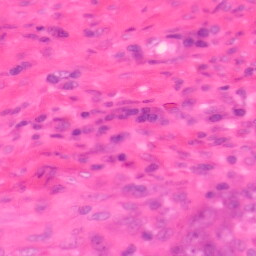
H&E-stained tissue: Colon